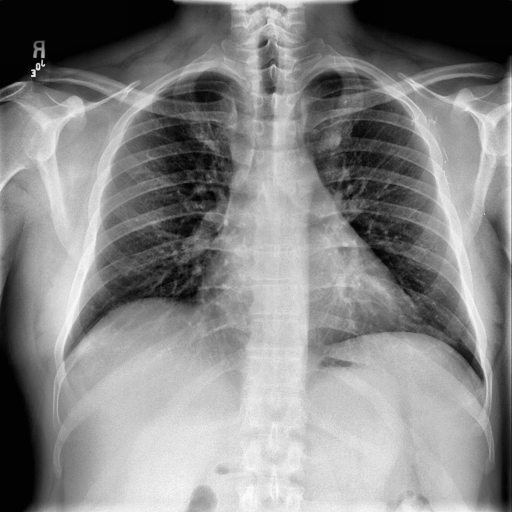
Finding: NORMAL